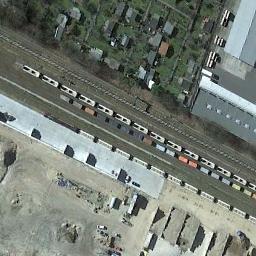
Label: railway